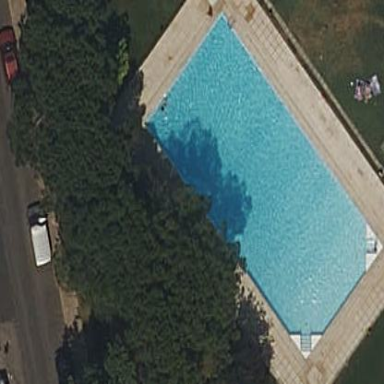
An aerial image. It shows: Swimming pool located in leisure land.